Question: I am wondering if there is any good way to manage CSS sprites. For instance, take a look at a sprite that's used by Google in its Play environment:

It would seem impossible to me that the devs over at Google don't have a 'system', or even a tool to keep track of the right 'background-position''s to use this sprite. However, I have no idea how one would easily and possibly automated keep track of the sprite and its images? What is a recommended way to do this? Start from the top left and add images from the left to right, keep the position values in a separate file or are there any other, better ways?
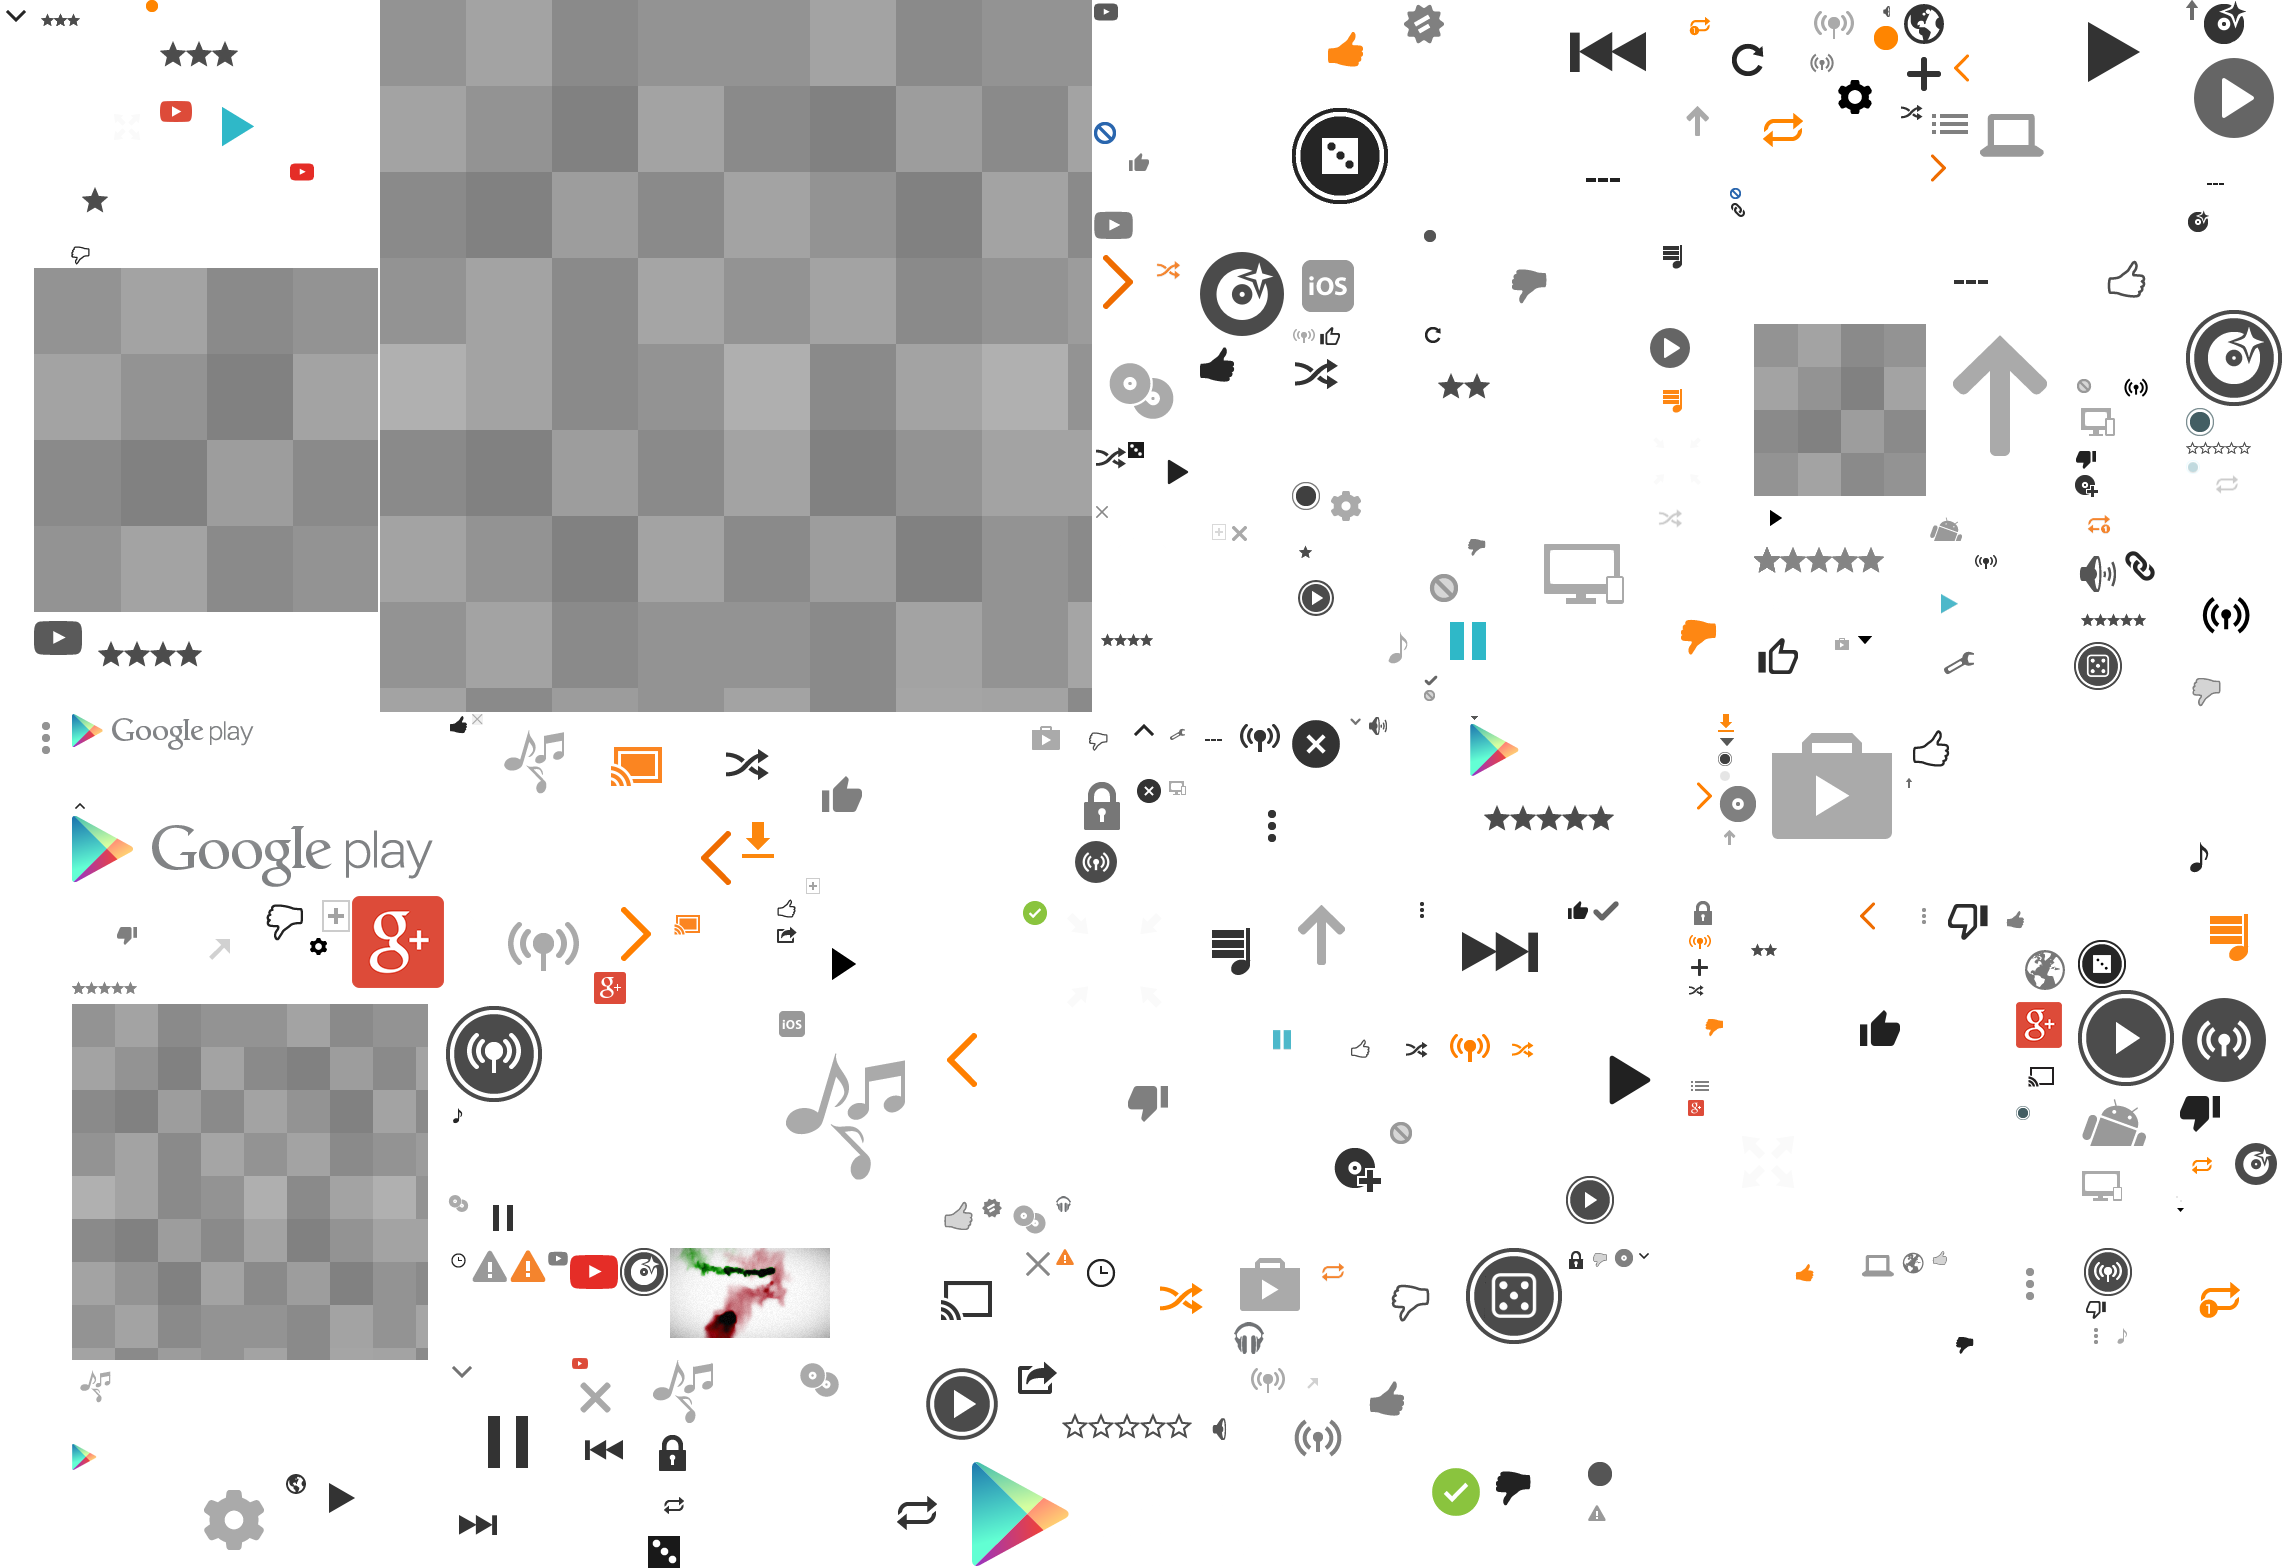
Answer: The idea is to maintain different named images and to "stitch them together" as an optimization. Either as a part of automatic build procedure, or manually. Just like CSS or JS minification. The pictures are placed on the final image, and background positions are calculated automatically.
It's pretty simple to create such a tool, and hence there are lots of tools of this kind out there.
My personal preference for sprites creation is <URL>.
There are also solutions for automatic builds. For example, <URL>:
'''
<plugin>
<groupId>net.jangaroo</groupId>
<artifactId>smartsprites-maven-plugin</artifactId>
<version>1.8</version>
</plugin>
'''